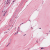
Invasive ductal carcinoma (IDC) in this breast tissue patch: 0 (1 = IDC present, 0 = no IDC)